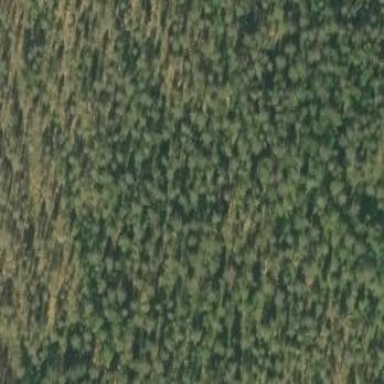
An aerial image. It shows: Woodland with needle-leaved trees.